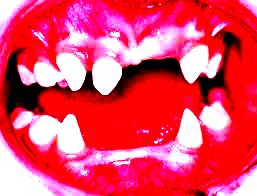
Condition: hypodontia